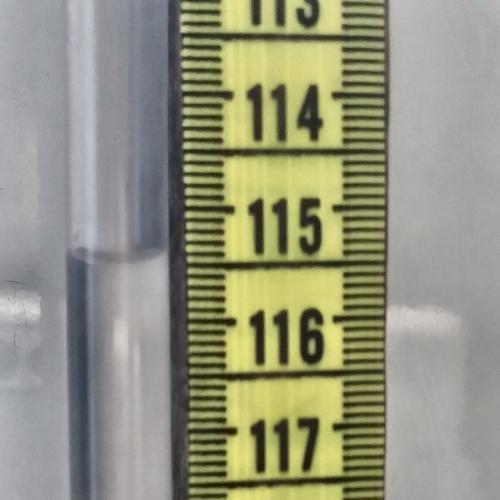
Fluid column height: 115.4 cm